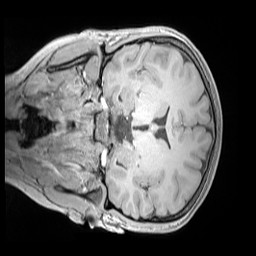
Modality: MP2RAGE
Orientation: coronal
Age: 11
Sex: female
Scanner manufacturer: siemens
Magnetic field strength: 3 T
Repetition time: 4 s
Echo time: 0.00303 s